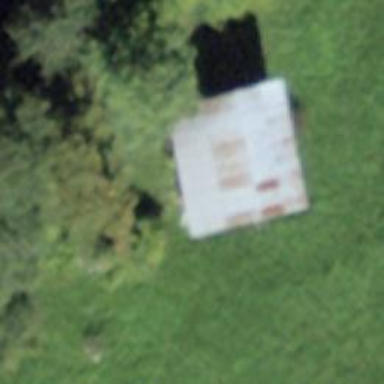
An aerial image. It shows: Barn.